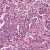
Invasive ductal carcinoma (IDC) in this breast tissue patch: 1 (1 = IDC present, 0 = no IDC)